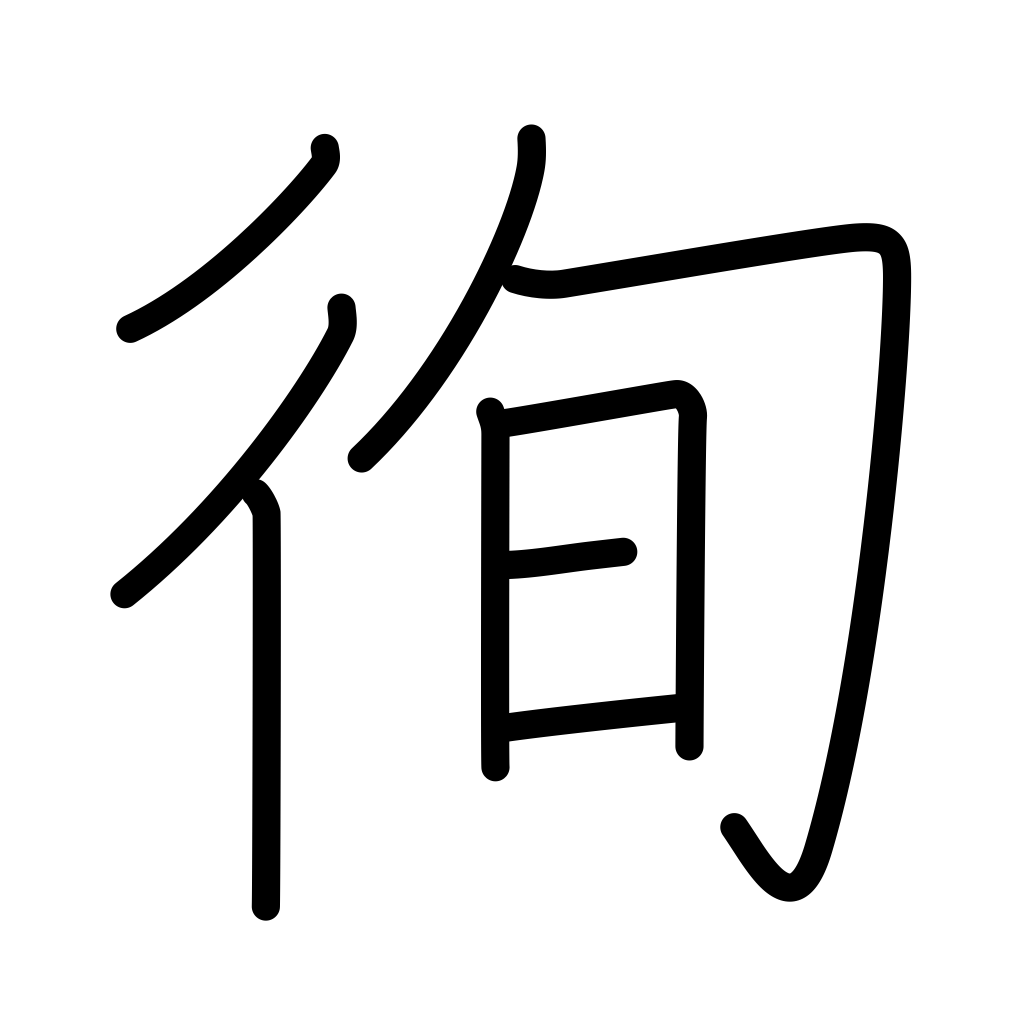
Meaning: herald, announce, follow, obey, seek, lay down one's life